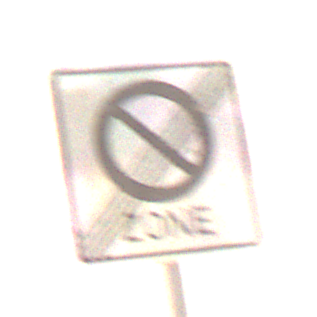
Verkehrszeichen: EndeEingeschraenktesHalteverbotZone
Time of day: SunriseSunset
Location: Outdoor (Nature)
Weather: PartlyCloudy
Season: NotSpecified
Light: Natural